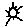
Label: sun